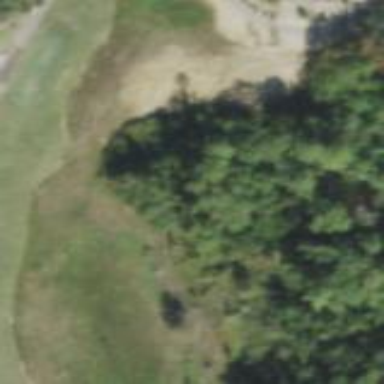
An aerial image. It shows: Golf bunker filled with natural sand.